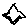
Label: star